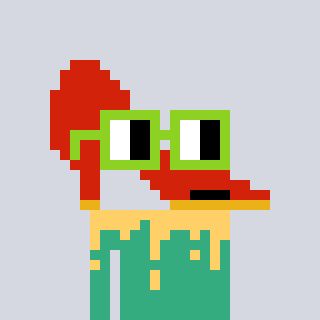
a pixel art character with square light green glasses, a highheel-shaped head and a teal-colored body on a cool background